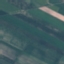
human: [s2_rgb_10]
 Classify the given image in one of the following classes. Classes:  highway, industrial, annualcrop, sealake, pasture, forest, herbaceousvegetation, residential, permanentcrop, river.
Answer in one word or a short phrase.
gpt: AnnualCrop